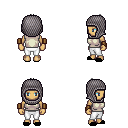
a pixel art fantasy rpg character, female body template, human, tanned skin, white sleeveless shirt, white pants, gray short mohawk hairstyle, chain hood, leather bracers, black slippers, four views (front, back, left, right), 2x2 character sprite sheet, small pixel art, hard edges, no anti-aliasing